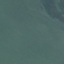
Land use / land cover class: SeaLake